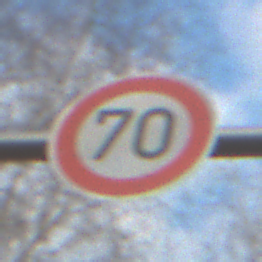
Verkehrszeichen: Geschwindigkeit70
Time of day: MorningAfternoon
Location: Outdoor (Nature)
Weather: PartlyCloudy
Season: Autumn
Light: Natural